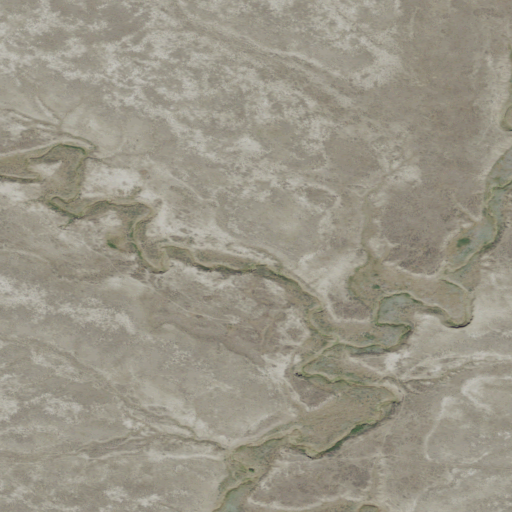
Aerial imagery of valley in Montana named Black Coulee containing grassland and shrub